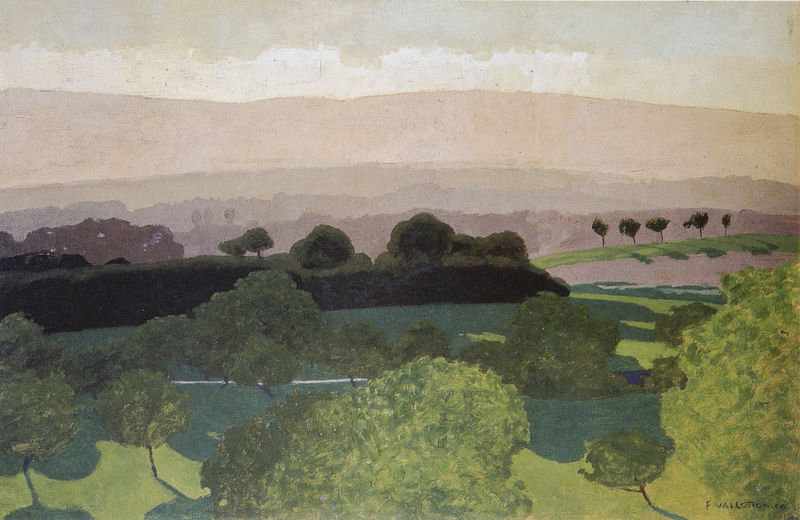
Titel: Paysage vaudois, Romanel, Landschaft bei Romanel
Künstler: Félix Vallotton
Institution: (Privatsammlung)
Schlagwörter: baum, berg, blau, dunkel, gemälde, himmel, laub, mann, schatten, weiß, wolken, aquarell, bäume, fluss, gelb, grün, landschaft, see, abend, braun, frankreich, grau, hell, hintergrund, licht, pastell, schwarz, strasse, vordergrund, zeichnung, gras, park, rasen, rot, weg, wiese, wolke, malerei, symbolismus, jung, bild, signatur, ast, bach, baumstamm, dämmerung, ebene, feld, ferne, horizont, hügel, morgen, natur, stamm, strauch, weite, büsche, sonne, sträucher, wege, land, pflanzen, rosa, wald, hellblau, vallotton, valloton, perspektive, abends, acker, berge, gebirge, modern, abendsonne, abstufungen, allee, aue, baumreihe, bergkette, dunkelgrün, dunst, eben, farbe, formen, gelände, grafik, graphik, hecke, hellgrün, laubkronen, lila, luftperspektive, nebel, nuancen, rheinaue, schattierung, schattierungen, schcihten, schichten, schttierung, siebdruck, sonnenuntergang, steifen, sunst, tag, töne, untergehen, verblassung, violett, wise, felix vallotton, vegetation, weis, luft, felix, stimmung, tiefe, aufsicht, panorama, unterschrift, provence, diesig, ferdinand, schwart, obstbäume, plantage, fernsicht, atmosphäre, übersicht, grasgrün, grsu, verbläuung, pföanzen, tiefenwirkung, ferdinanf, landschaft grün, vailon